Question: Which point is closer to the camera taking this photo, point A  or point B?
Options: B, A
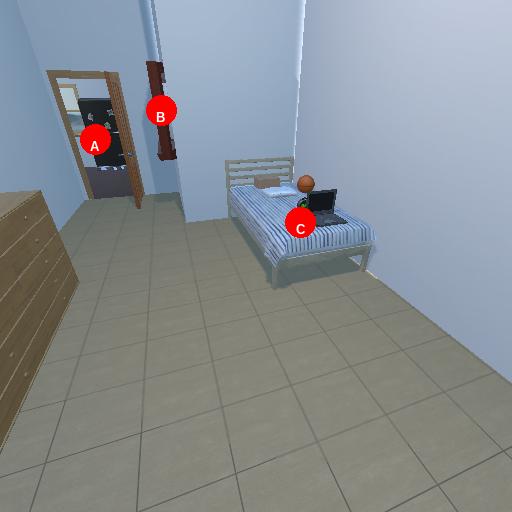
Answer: B